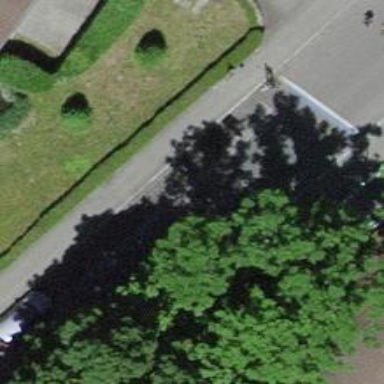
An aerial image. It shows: Bicycle rental service.